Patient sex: M
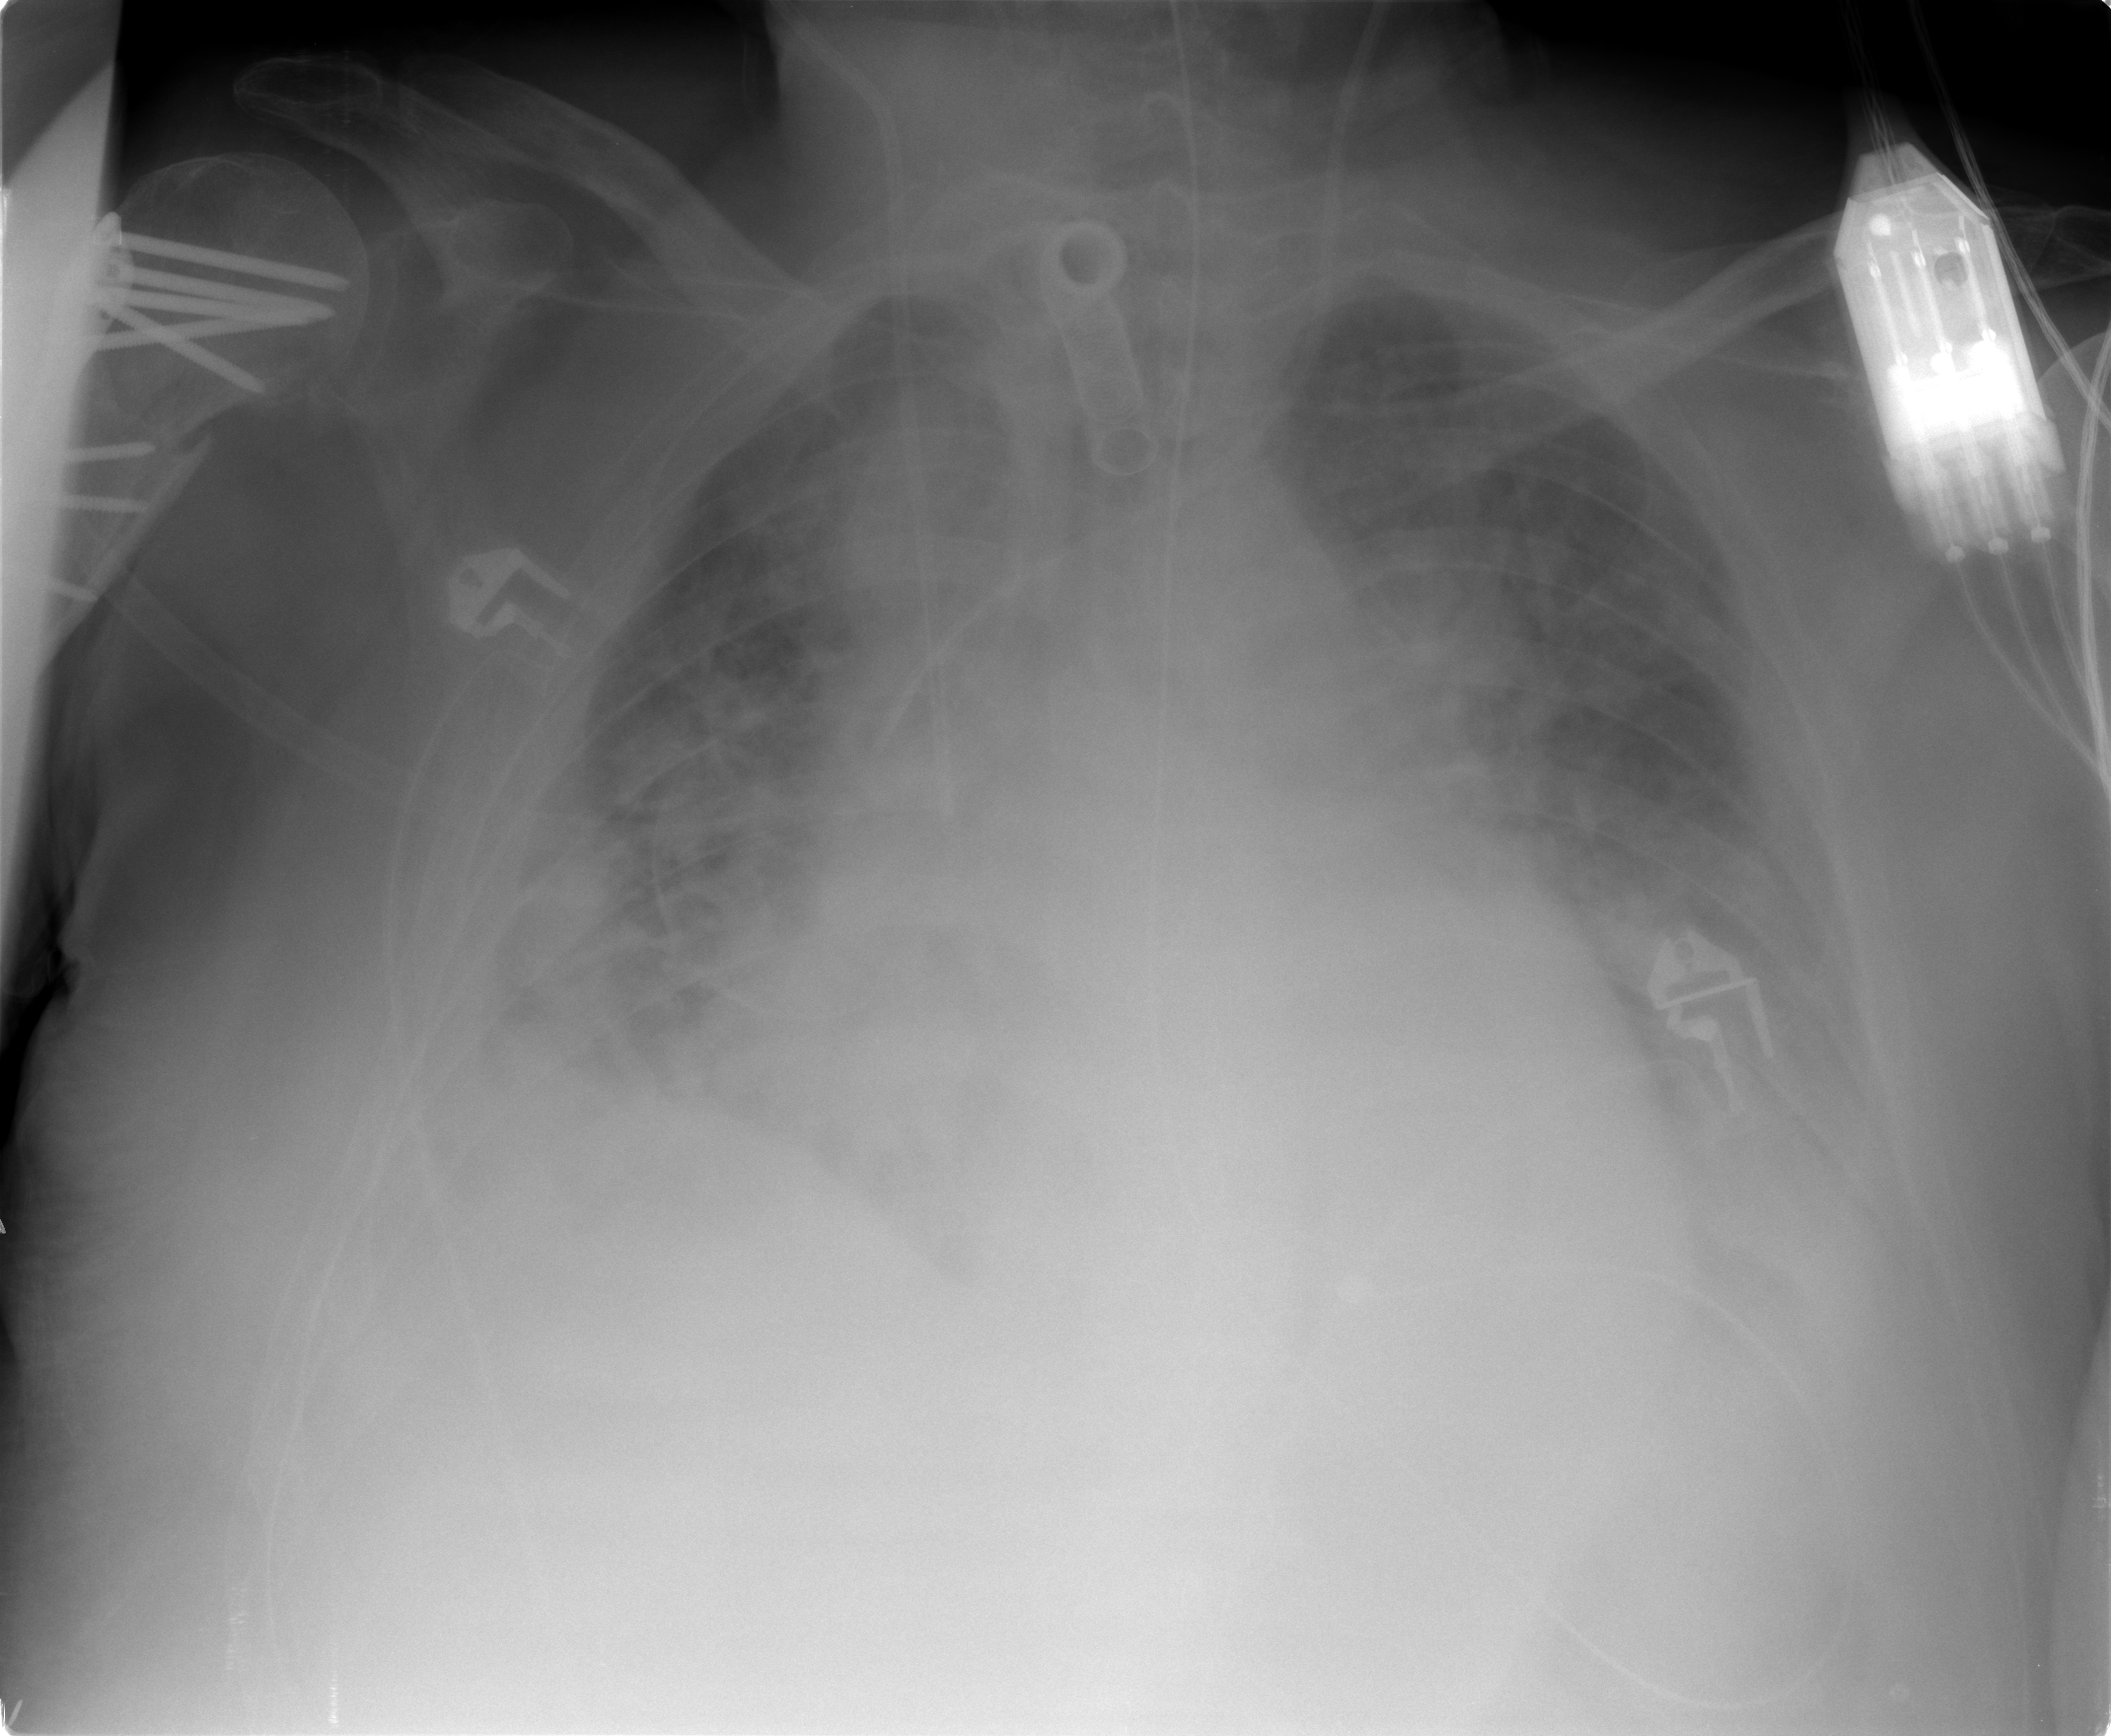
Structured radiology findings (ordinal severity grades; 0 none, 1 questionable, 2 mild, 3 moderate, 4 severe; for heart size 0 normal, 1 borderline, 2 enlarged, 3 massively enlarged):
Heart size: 3
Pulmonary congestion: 3
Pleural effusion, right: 3
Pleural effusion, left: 3
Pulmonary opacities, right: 3
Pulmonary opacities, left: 3
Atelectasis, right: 3
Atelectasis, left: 3